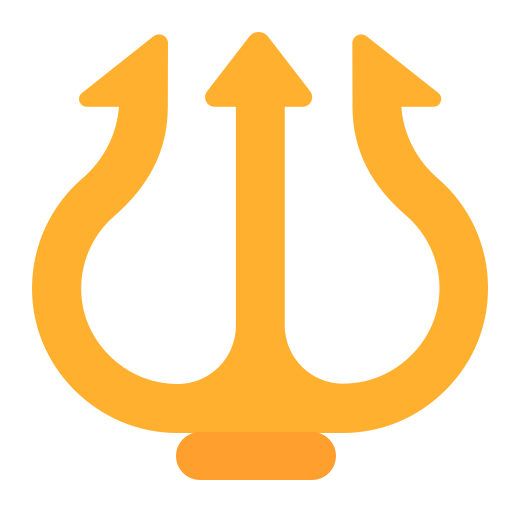
trident emblem flat